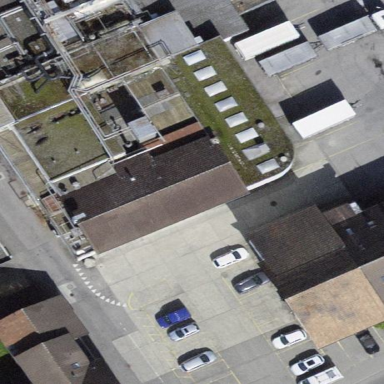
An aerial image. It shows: Manufacturing building.